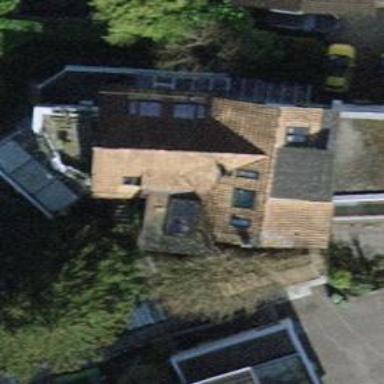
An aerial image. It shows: Detached building.